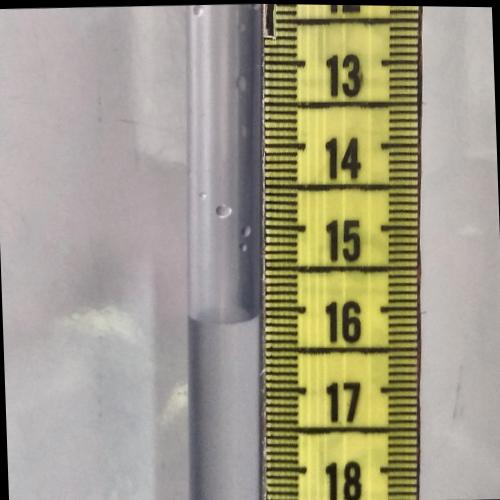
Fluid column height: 16.1 cm